Question: I'm creating the same word-only game of Lingo (<URL> are not correctly displayed. All letters are displayed yellow, but out of place. What should happend that the number of yellow letters are representative from those who are out of order. What I have to get the mistery word:
'''
Label[,] labels = new Label[6, 5]{ {l01, l02, l03, l04, l05} ,
{l06, l07, l08, l09, l10} ,
{l11, l12, l13, l14, l15} ,
{l16, l17, l18, l19, l20} ,
{l21, l22, l23, l24, l25} ,
{l26, l27, l28, l29, l30} ,
};
TableLayoutPanel[,] blocks = new TableLayoutPanel[6, 5]{ {v1, v2, v3, v4, v5} ,
{v6, v7, v8, v9, v10} ,
{v11, v12, v13, v14, v15} ,
{v16, v17, v18, v19, v20} ,
{v21, v22, v23, v24, v25} ,
{v26, v27, v28, v29, v30} ,
};
Label[,] l = labels;
TableLayoutPanel[,] v = blocks;
public static string first_word File.ReadLines(@"link to text file").Skip(word_number - 1)
public string[] mistery_word = first_word.Select(c => c.ToString()).ToArray();
public string[] compair_letters = { " ", " ", " ", " ", " "};
public string[] correct_letters = { " ", " ", " ", " ", " "};
'''
When pressing the letters at keyboard, the labels in the square are changing. Hitting enter will check:
'''
int a = 0;
int b = 0;
int c = 0;
for (a = 0; a < 5; a++)
{
if (l[current_line, a].Text == mistery_word[a]) // So the same = correct
{
compair_letters[a] = "0";
correct_letters[a] = l[current_line, a].Text;
}
}
for (a = 0; a < 5; a++)
{
if (mistery_word.Contains(l[current_line, a].Text))
{
compair_letters[a] = "1";
}
}
for (c = 0; c < 5; c++)
{
switch (compair_letters[c])
{
case "0":
Correct here
case "1":
Half here;
case "2":
Wrong here
default:
Wrong
}
}
'''

Also I'm looping 3x (3rth is coloring). Is there a smarter way?
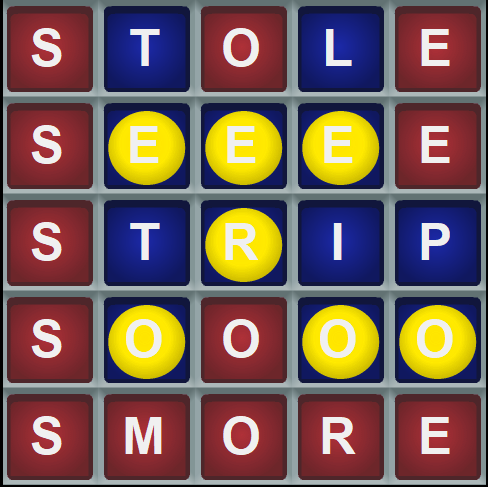
Answer: The second loop something like (untested!):
'''
for (a = 0; a < 5; a++)
{
String current_letter = l[current_line, a].Text;
String correctLetters = ""
for (b=0; b<5; b++) { if (b!=a) { correctLetters += correct_letters[b]; }}
if (mistery_word.Contains(current_letter) && !correctLetters.Contains(current_letter) )
{
compair_letters[a] = "1";
}
}
'''
After thinking a bit more about this, I created next thing:
'''
public static string[] check_word_for_lingo(string guess, string secret_word)
{
String[] checks = new string[5];
char[] remainingLettersToCheck = secret_word.ToCharArray();
char[] secretWordLetters = secret_word.ToCharArray();
for (int a=0; a<5; a++)
{
if (guess[a]==secret_word[a])
{
checks[a] = "0"; remainingLettersToCheck[a] = ' ';
} else {
checks[a] = " ";
}
}
secret_word = new string(remainingLettersToCheck);
for (int a = 0; a < 5; a++)
{
if (remainingLettersToCheck[a] != ' ')
{
if (guess[a] != ' ' && secret_word.Contains(guess[a]))
{
checks[a] = "1"; remainingLettersToCheck[a] = ' ';
}
else
{
checks[a] = "2";
}
}
}
return checks;
}
'''
it's used like this:
'''
String[] checks = new string[5];
string guess = "SOEEE";
string secret_word = "SMORE";
checks = check_word_for_lingo(guess, secret_word);
Console.WriteLine(guess);
Console.WriteLine(secret_word);
int i = 0;
foreach (var item in checks)
{
Console.Write(item);
i++;
}
'''
Which will output:
SOEEE
SMORE
01220
Testing with the word 'SOEOE' will still return a wrong answer (01210)